Question: I did an ajax upload with php.Everything wiil be perfect in firefox.
But when i test it in chrome browser its not working correctly.
That means it displays this :

This is my ajax upload code:
'''
$(function(){
var cntUp = 0;
var btnUpload=$('#upload0');
var status=$('#status');
var state='left_front';
new AjaxUpload(btnUpload, {
action: 'upload-file.php',
data: {saleid: $("#hid_saleid").val(),imag_state:state,custom:$('#custom').val()},
name: 'uploadfile',
onSubmit: function(file, ext){
if (! (ext && /^(jpg|png|jpeg|gif)$/.test(ext))){
// extension is not allowed
alert('Only JPG, PNG or GIF files are allowed');
return false;
}
this.setData({
'saleid': $("#hid_saleid").val(),
'imag_state':'left_front',
'custom':$('#custom').val()
});
status.text('Uploading...');
},
onComplete: function(file, response){
var array_data=response.split('***');
var fname= array_data[1];
var rand=Math.floor((Math.random()*10)+1);
var saleid = $("#hid_saleid").val();
var custom = $('#custom').val();
//On completion clear the status
status.text('image uploaded');
cntUp++;
//console.log(cntUp);
//Add uploaded file to list
if (response.toLowerCase().indexOf("success") >= 0 ) {
var image='<img src="uploads/'+saleid+'/'+fname+'" alt="" width="131px" height="125px"/>';
$("#img0").html(image);
} else{
$('<li></li>').appendTo('#files').text(file).addClass('error');
//alert('error');
}
}
});
});
'''
This is the html code:
'''
<div class="brwse_box">
<div style="float:left;" id="upload0">
<h3>Left Front</h3>
<img src="images/upload.gif" />
</div>
<div style="float:right; width:131; height:125" id="img0">
<?php if($l_ft==''||$l_ft==NULL) { ?>
<img src="images/no-photo-lft-frnt.jpg" id="bg"/>
<?php } if($l_ft!=''||$l_ft!=NULL){?>
<img src="uploads/<?php echo $var_sid;?>/<?php echo $l_ft;?>" id="bg" width="131px" height="125px"/>
<?php }?>
</div>
</div><!--browse_box ENDS-->
'''
How can i solve this?
It displaying image in firefox.but in chrome not displaying image instead of that displaying html of image tag.
EDIT:
This is the value return in 'fname' variable:
'left_front.jpg<div id=isChromeWebToolbarDiv" style="display:none"></div>'
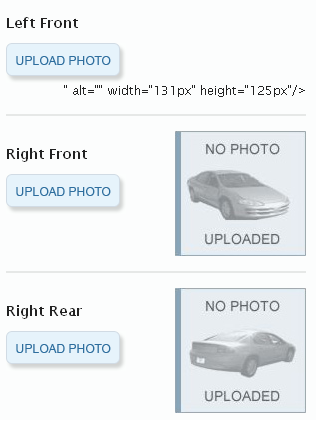
Answer: It seems you have a problem in the src string.
Check it for escape characters...
I'd say it's possible that 'fname' contains quotes...
EDIT:
<URL>
'''
fname = fname.replace(new RegExp("<div id=isChromeWebToolbarDiv(.*)</div>"),'');
'''
or simply
'''
fname = fname.replace(new RegExp("<div(.*)</div>"),'');
'''